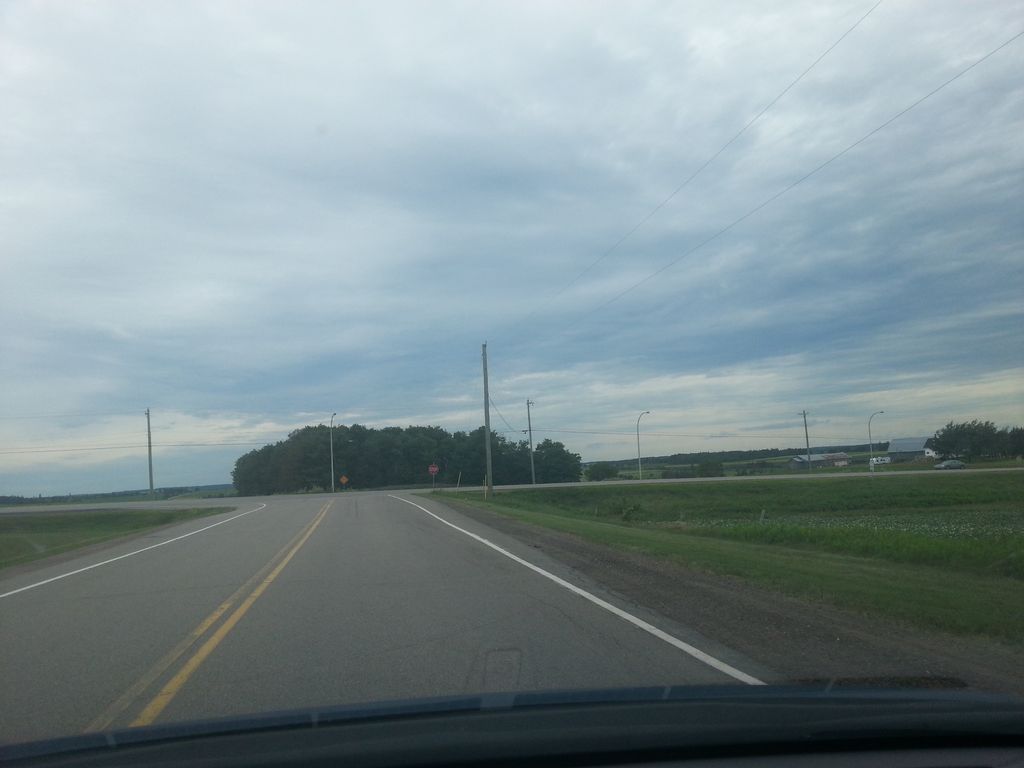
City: charlottetown